Field crop: tomato
Growth stage: 1
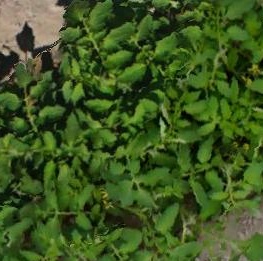
Species: tomato